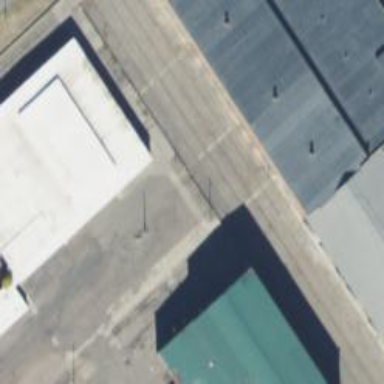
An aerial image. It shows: Railway turntable.